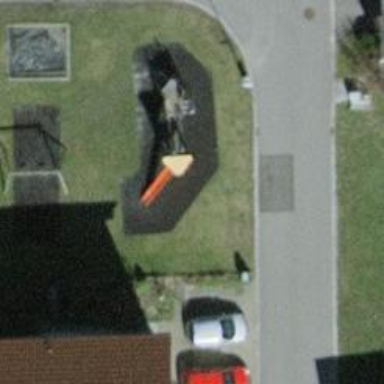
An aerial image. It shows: Playground featuring slide.